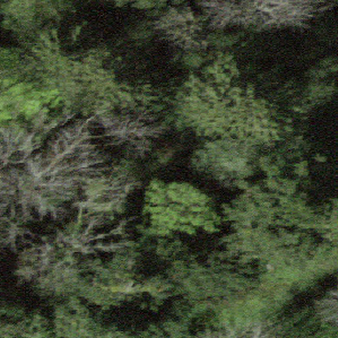
Label: other